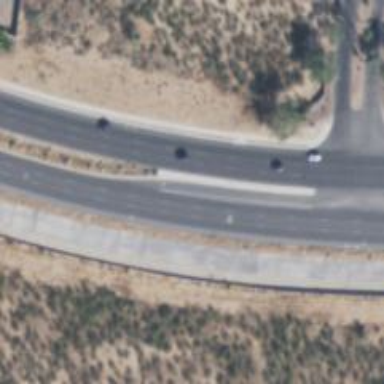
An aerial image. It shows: Primary highway.